Question: My issue is that I cannot get rid of this orange background at the bottom of 'UITabBarController', does anyone have any idea how this can be rid of?
Detail:
I have this 'UITabBarController' and when I add a 'UIViewController' to it, the 'UIViewController' fits to the size within the 'UITabBarController' ONLY in iOS 7 of Retina 4 inch screen. However, when I try this in iOS 6 of Retina 4, the background of 'UITabBarController' is shown at the bottom of the window in orange.

I have tried to solve this issue by:
> 1) Recreating the 'UITabBarController' and manually setting contentsizeForViewInPopOver2) NSLog the frame of 'UIViewController' to make sure they are '320x568,960 and 1134' but they both show the same orange (I set the background of 'UITabBarController' to be orange to verify)3) Enlarged the mapview and the parent view of mapview but no result.
Note: the grey portion at the bottom of the image is all the tabbaritems, but they are not shown for this purpose.
I see no change and cannot figure this out. Can somebody please help me?
Thanks in advance!
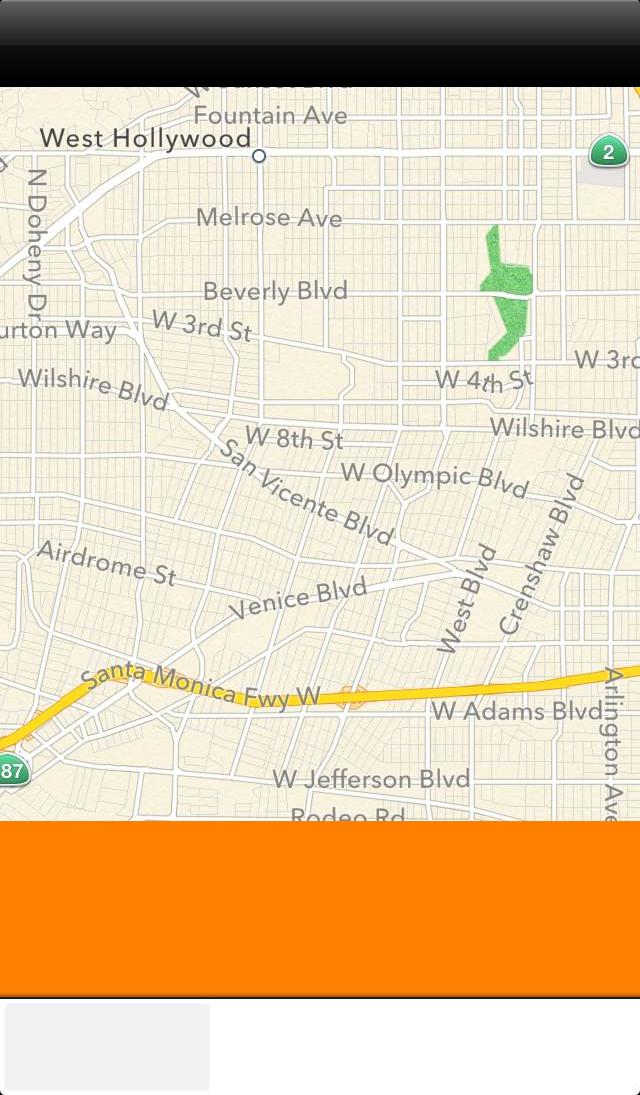
Answer: After hours of research, I found what the cause was.
I had a method called on my viewcontroller that was shown, and that set the frame/bounds to a specific frame which was specific for iOS 7 in Retina 4 display!
Now everything is good but thanks to @MrTJ for the hint on